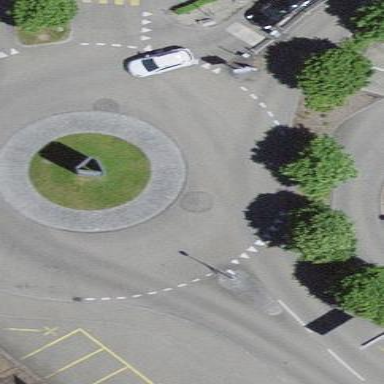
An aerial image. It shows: Roundabout on residential road.